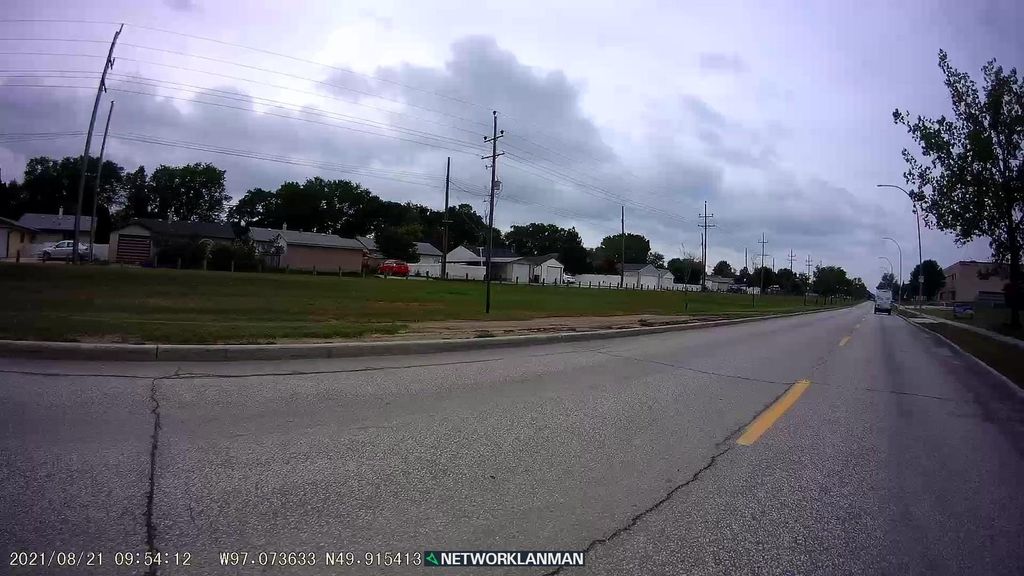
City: winnipeg